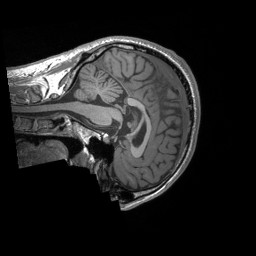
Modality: T1w
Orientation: sagittal
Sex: male
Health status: ill
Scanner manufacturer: siemens
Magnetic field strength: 3 T
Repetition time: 1.66 s
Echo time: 0.00254 s